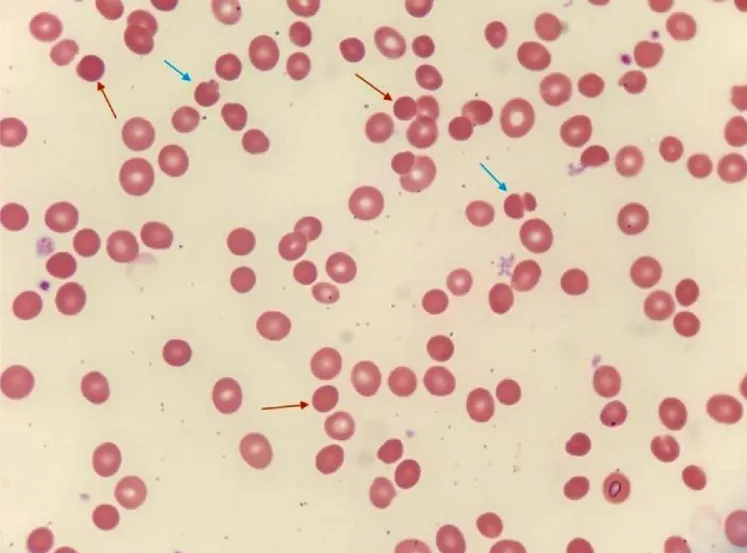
May-Grunwald Giemsa stained blood smear of the mother in the acute phase. . Presence of numerous spherocytes (red arrows) and some mushroom cells (blue arrows). (For interpretation of the references to colour in this figure legend, the reader is referred to the web version of this article).
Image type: pathology (giemsa)